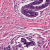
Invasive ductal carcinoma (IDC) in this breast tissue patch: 0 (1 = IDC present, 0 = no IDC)